Field crop: maize
Growth stage: 2
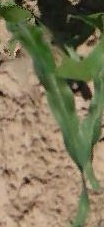
Species: maize